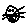
Label: cat